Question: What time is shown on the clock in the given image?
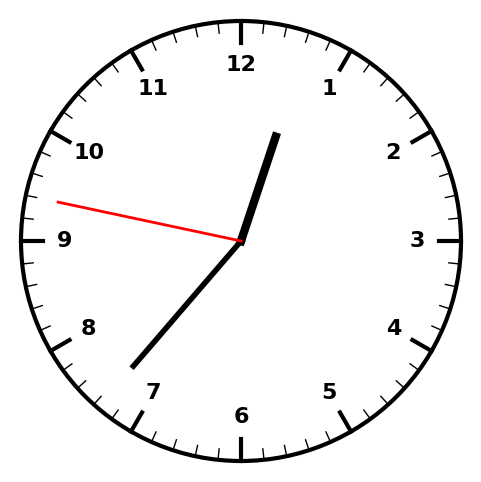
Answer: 12:36:47